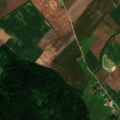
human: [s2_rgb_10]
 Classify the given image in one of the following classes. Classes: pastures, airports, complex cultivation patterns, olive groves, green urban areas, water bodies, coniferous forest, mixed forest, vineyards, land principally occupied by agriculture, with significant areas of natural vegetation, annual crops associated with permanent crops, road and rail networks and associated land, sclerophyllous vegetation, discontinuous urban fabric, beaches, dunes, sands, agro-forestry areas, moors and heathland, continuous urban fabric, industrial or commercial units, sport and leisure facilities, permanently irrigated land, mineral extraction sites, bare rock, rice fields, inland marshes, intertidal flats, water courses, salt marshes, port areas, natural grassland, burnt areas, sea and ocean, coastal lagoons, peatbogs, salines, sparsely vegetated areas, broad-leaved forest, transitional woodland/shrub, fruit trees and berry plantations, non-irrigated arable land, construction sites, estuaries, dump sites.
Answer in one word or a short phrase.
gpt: discontinuous urban fabric, non-irrigated arable land, land principally occupied by agriculture, with significant areas of natural vegetation, mixed forest